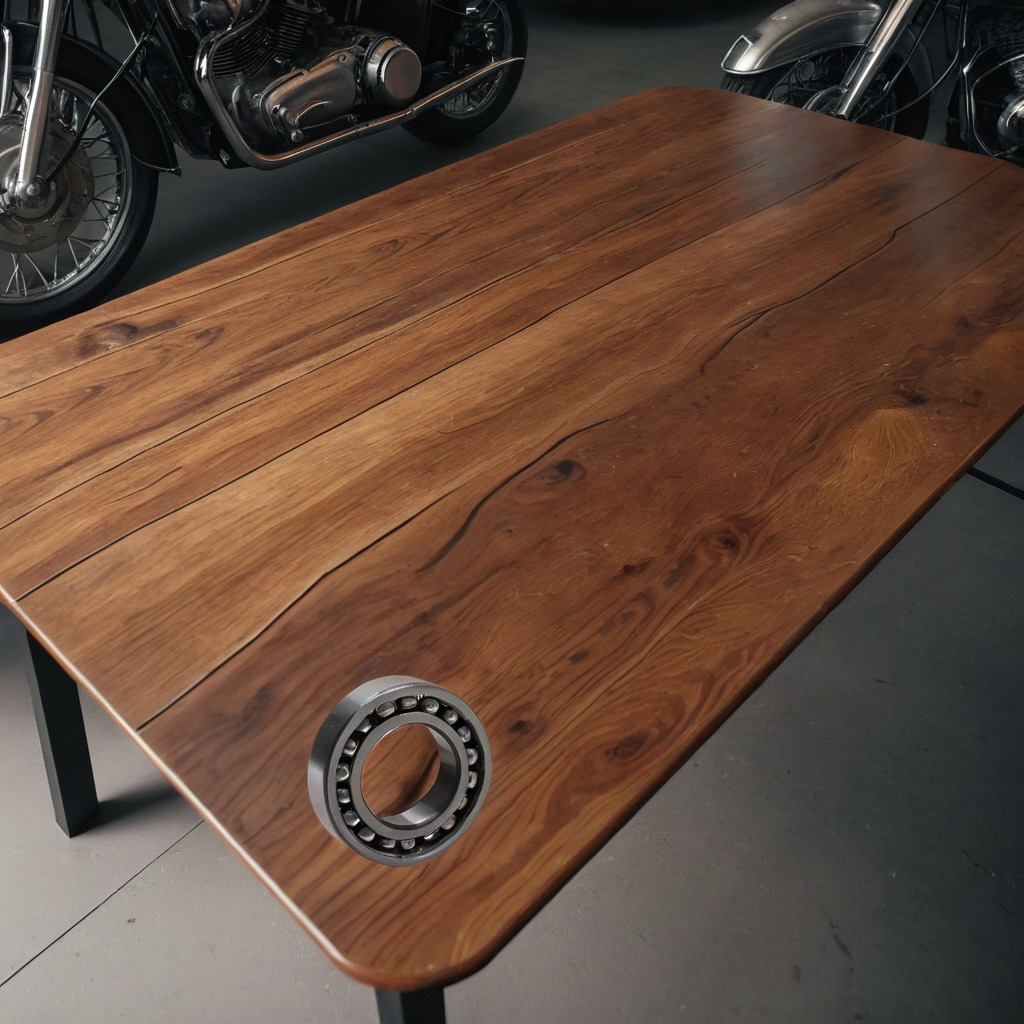
A metal ball bearing lies on the oil-spilled wooden table in a vintage motorcycle garage.